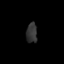
Tissue: skin
Cell type: Others
Senescence score: 0.7224
Nuclear area (px): 208
Mean DAPI intensity: 51.99